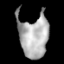
Tissue: lung
Cell type: Epithelial cells
Senescence score: 0.235
Nuclear area (px): 1230
Mean DAPI intensity: 172.111